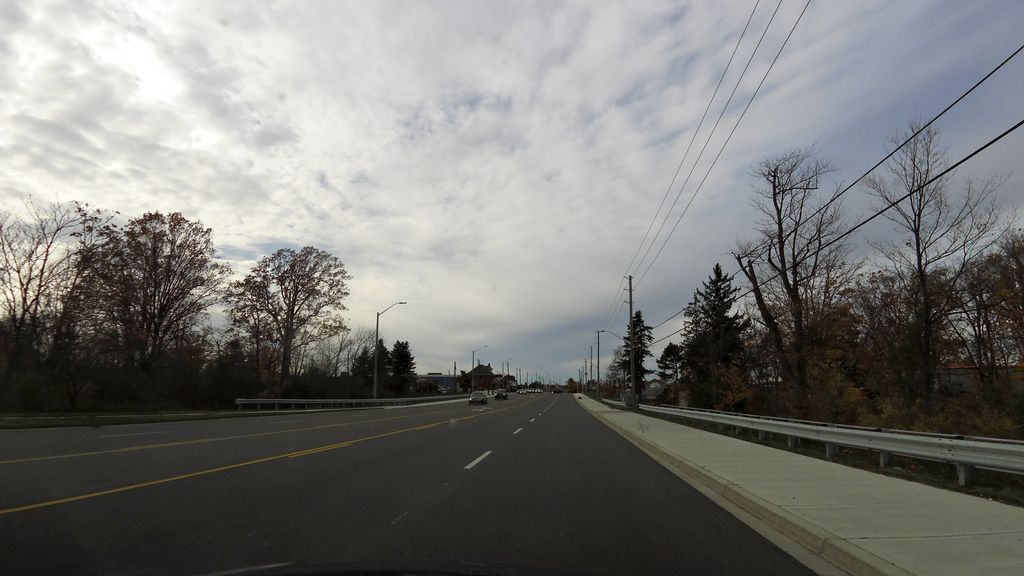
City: hamilton